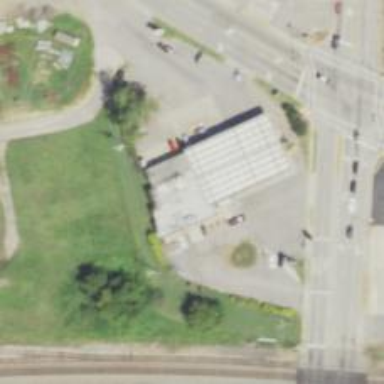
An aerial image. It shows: Convenience shop.